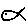
Label: fish